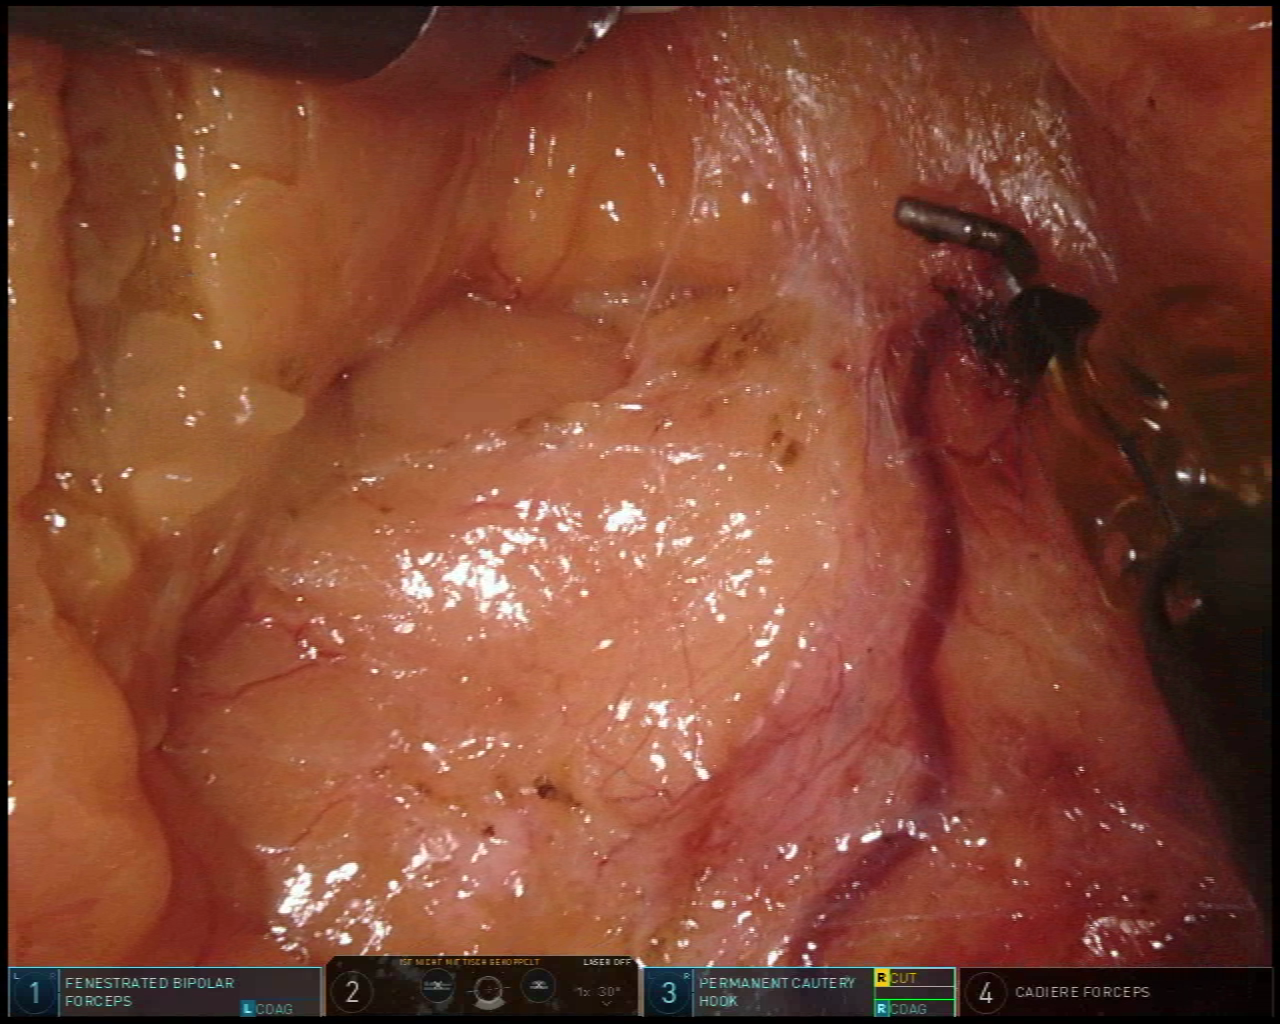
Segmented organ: pancreas
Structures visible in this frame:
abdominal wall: no
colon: no
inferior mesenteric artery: no
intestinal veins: no
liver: no
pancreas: yes
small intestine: no
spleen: no
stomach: no
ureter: no
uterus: no
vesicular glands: no